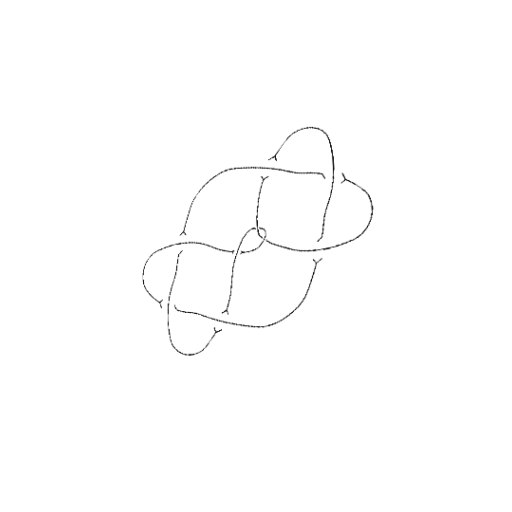
Crossing number: 9